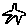
Label: star